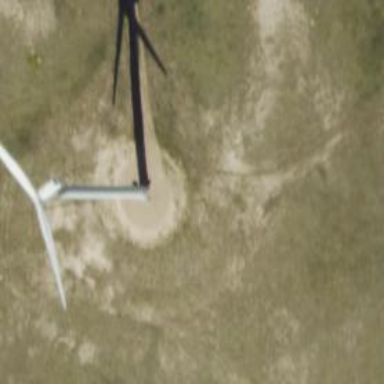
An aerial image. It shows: Wind power generator employing wind turbines.